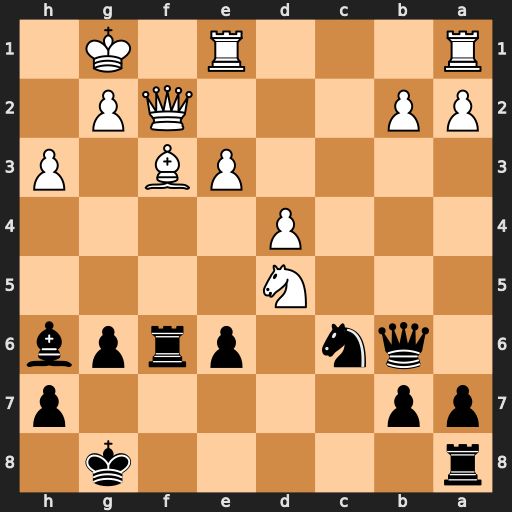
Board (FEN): r5k1/pp5p/1qn1prpb/3N4/3P4/4PB1P/PP3QP1/R3R1K1
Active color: b
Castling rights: -
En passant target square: -
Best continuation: exd5 Bxd5+ Kg7